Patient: sex M, age 57
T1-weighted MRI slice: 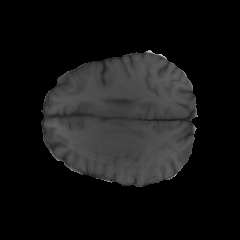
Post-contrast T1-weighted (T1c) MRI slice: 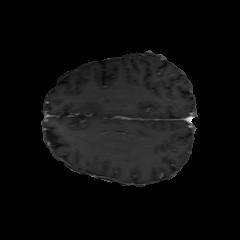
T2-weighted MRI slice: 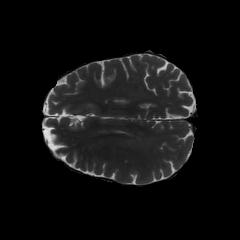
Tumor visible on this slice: yes
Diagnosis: Glioblastoma, IDH-wildtype
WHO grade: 4